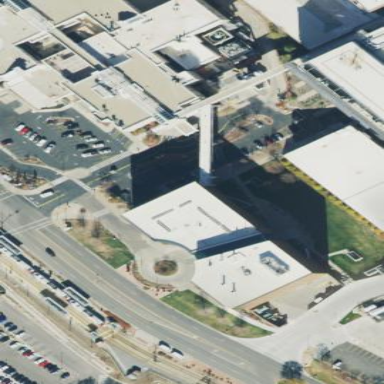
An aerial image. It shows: Building.